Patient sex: M
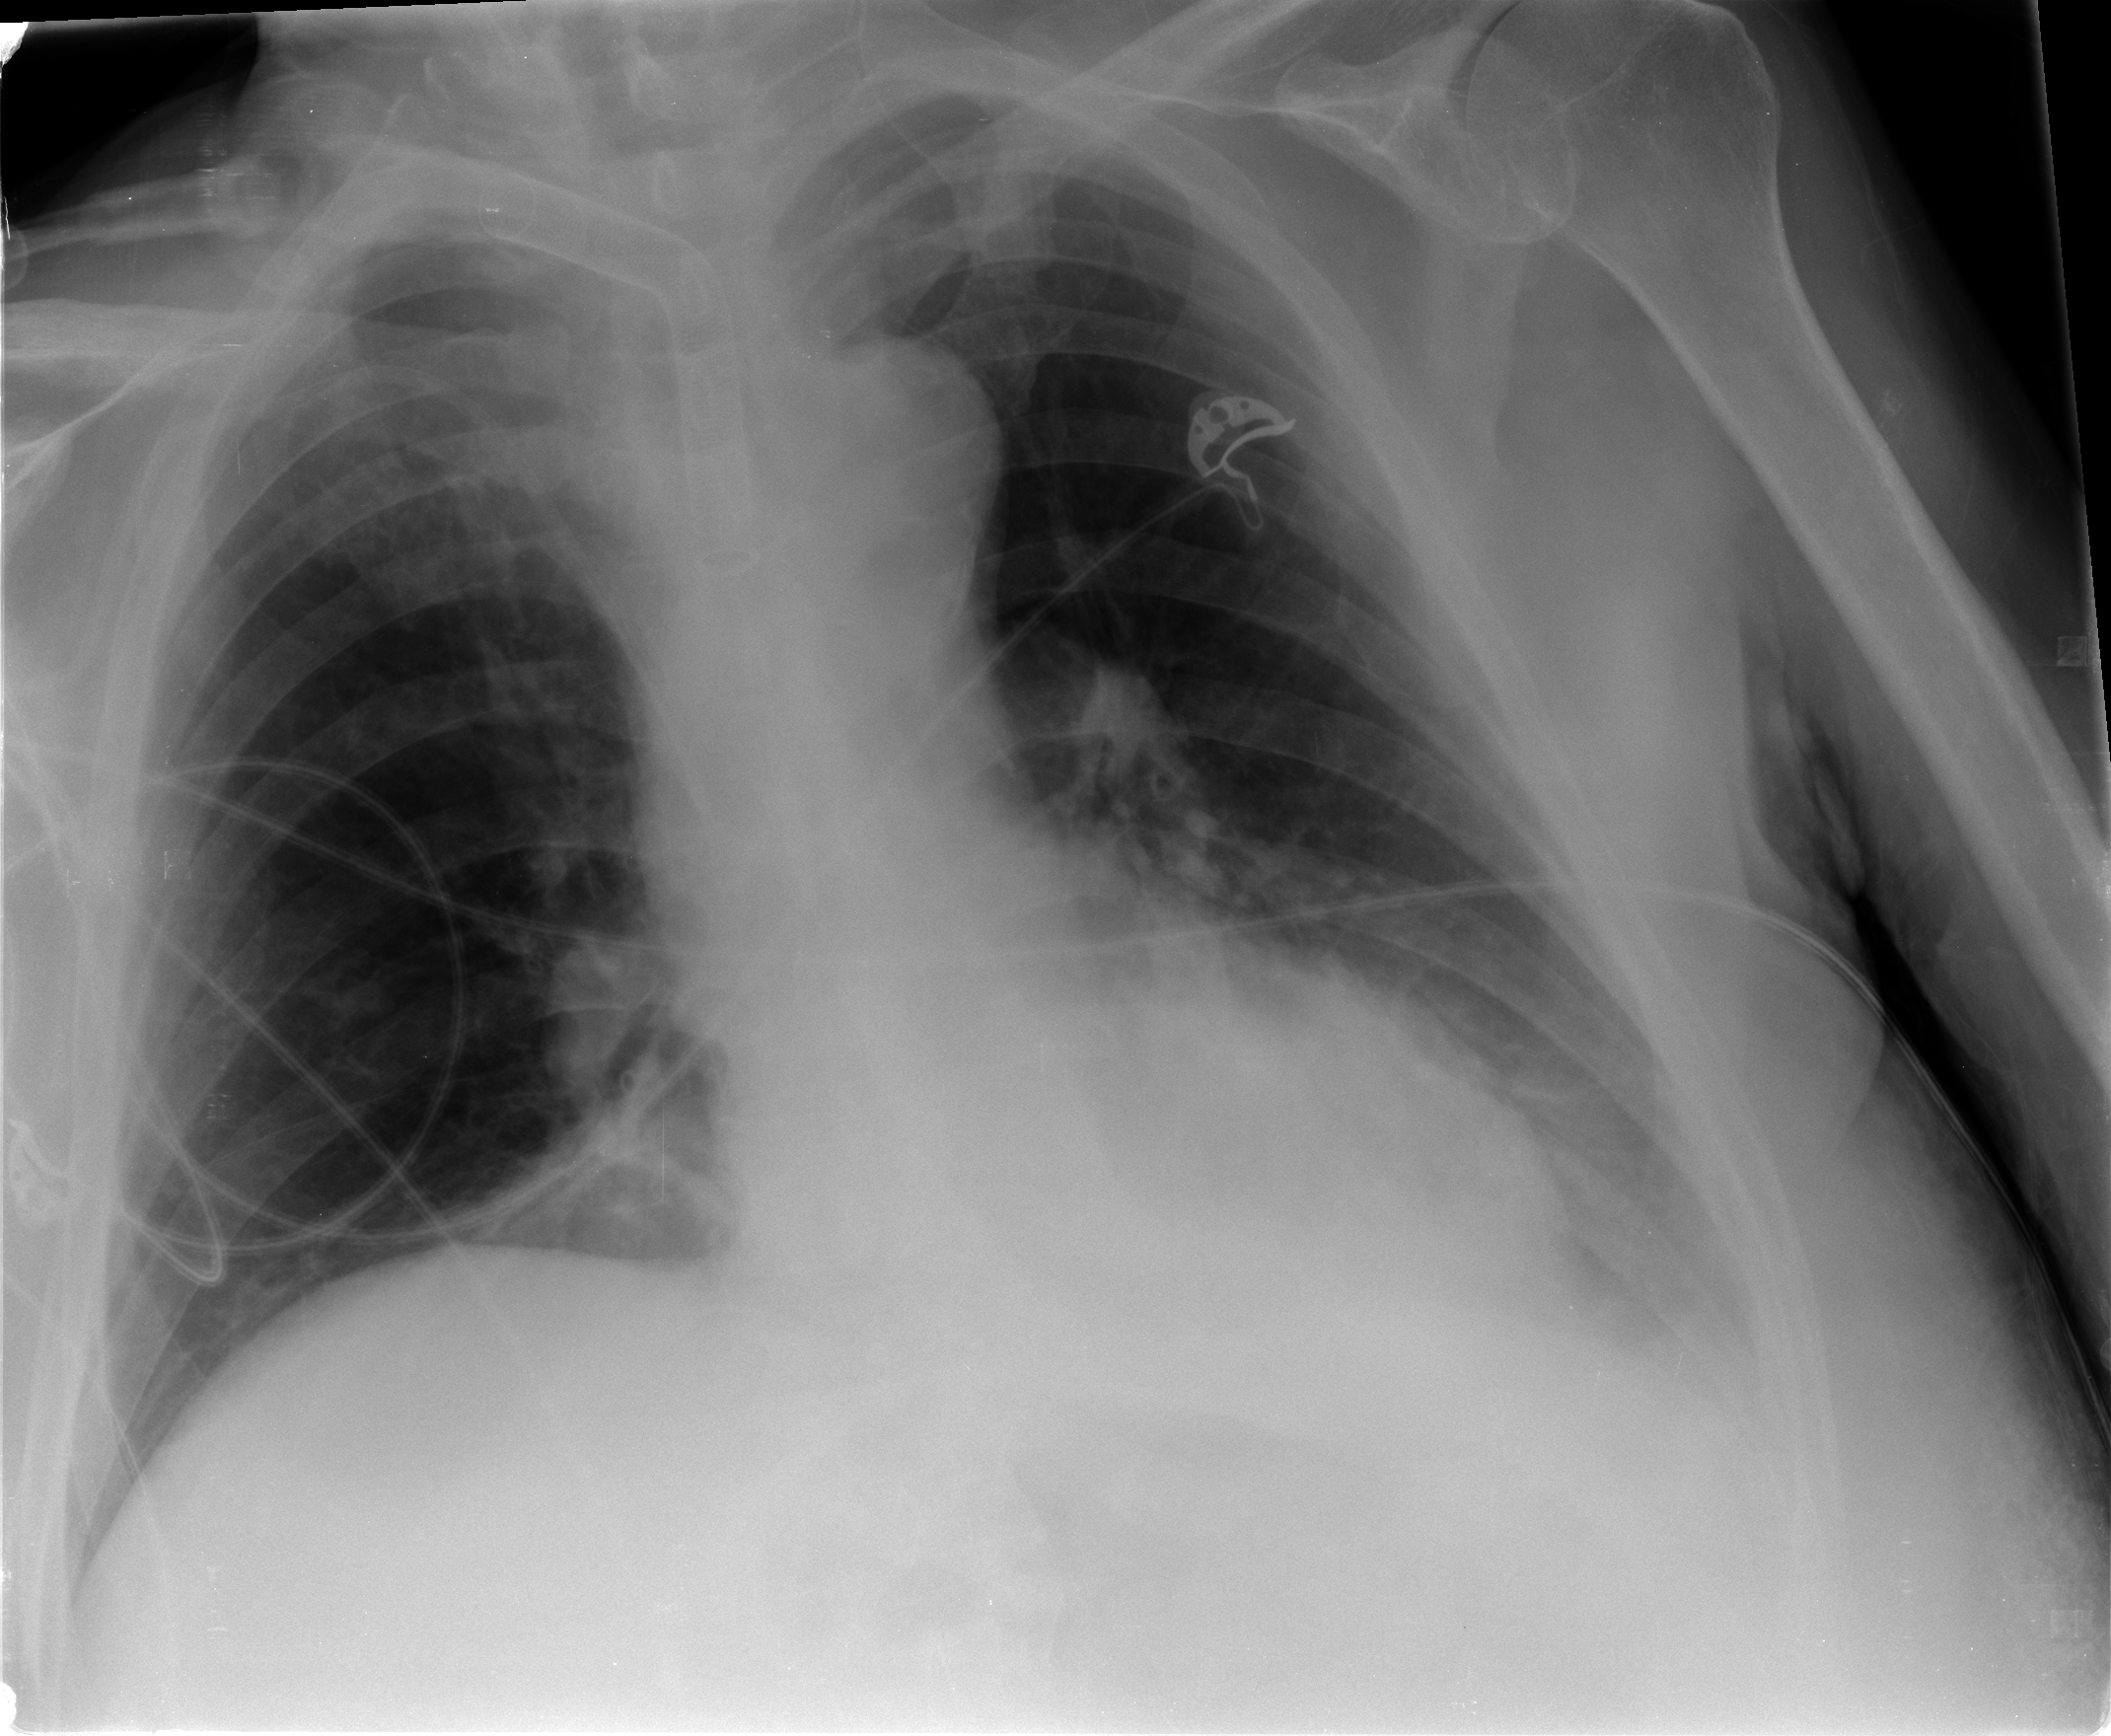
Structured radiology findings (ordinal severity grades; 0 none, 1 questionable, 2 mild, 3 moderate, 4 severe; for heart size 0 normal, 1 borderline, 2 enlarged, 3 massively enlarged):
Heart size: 2
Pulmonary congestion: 0
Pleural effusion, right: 0
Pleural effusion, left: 2
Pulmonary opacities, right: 0
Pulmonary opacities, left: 0
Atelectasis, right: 0
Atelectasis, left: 2